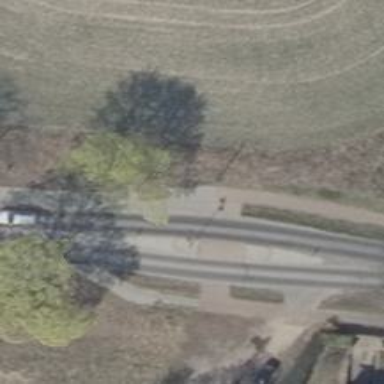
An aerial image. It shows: Tertiary road with asphalt surface. It has separate sidewalks on both sides.